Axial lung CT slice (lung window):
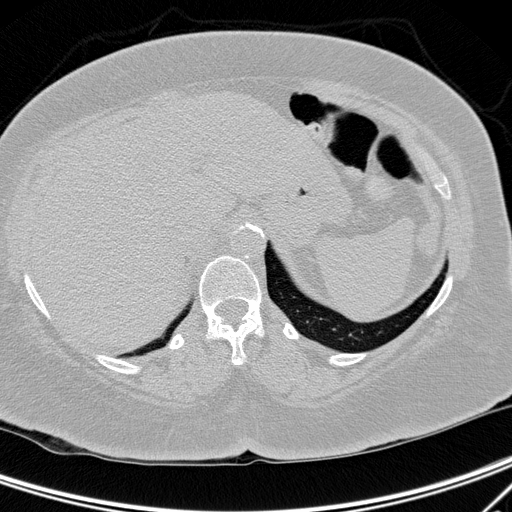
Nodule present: no